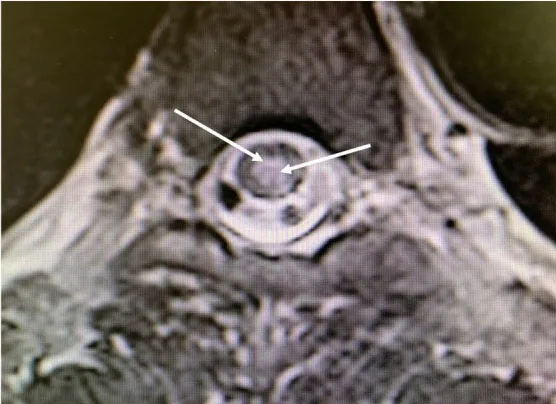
Magnetic resonance imaging of the thoracolumbar spinal cord; axial T2-weighted images obtained 5 days after the second diving incident display abnormalities in spinal cord signal intensity (indicated by arrows), with involvement of the posterior medulla and gray matter.
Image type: radiology (mri)